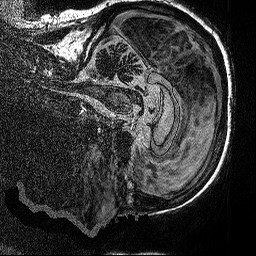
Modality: MP2RAGE
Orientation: sagittal
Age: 67
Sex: male
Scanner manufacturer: siemens
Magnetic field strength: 3 T
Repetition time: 5 s
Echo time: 0.00298 s